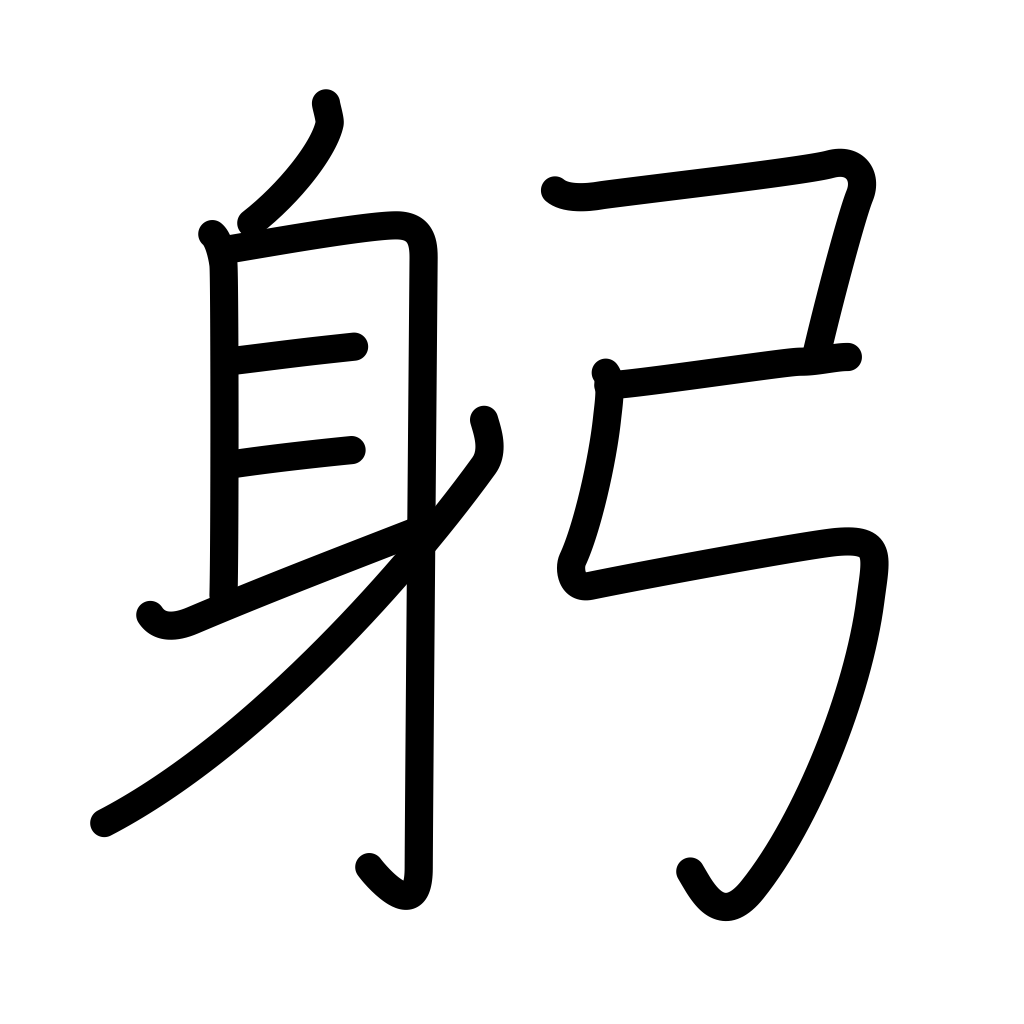
Meaning: body, self